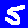
Digit: 5